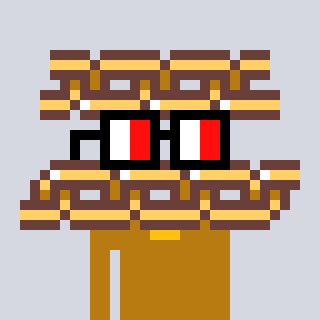
a pixel art character with square glasses with black frames and red eyes, a chain-shaped head and a gold-colored body on a cool background